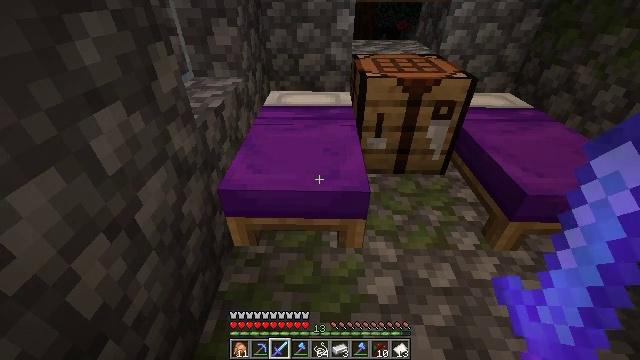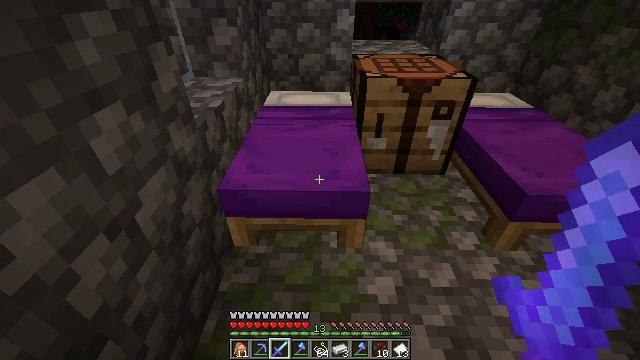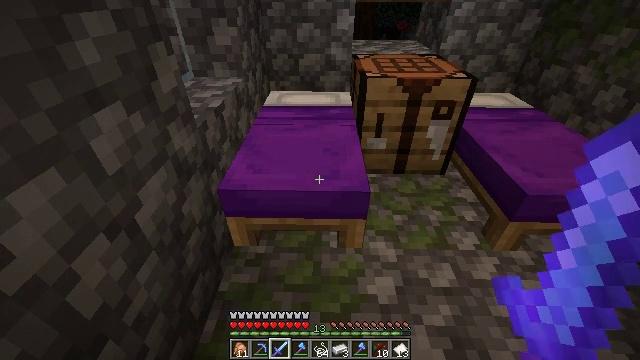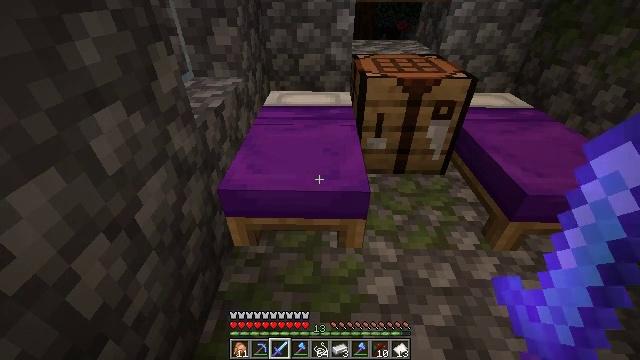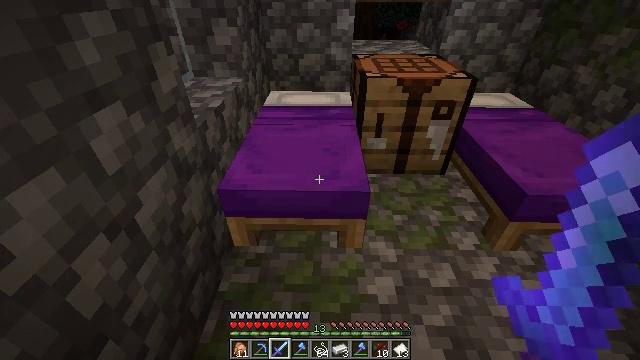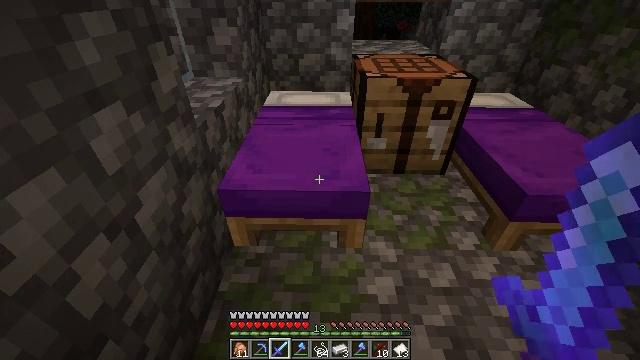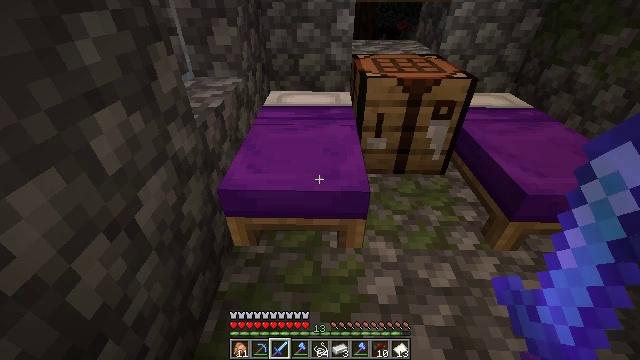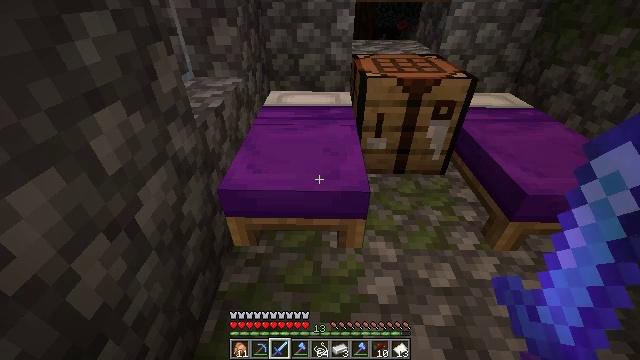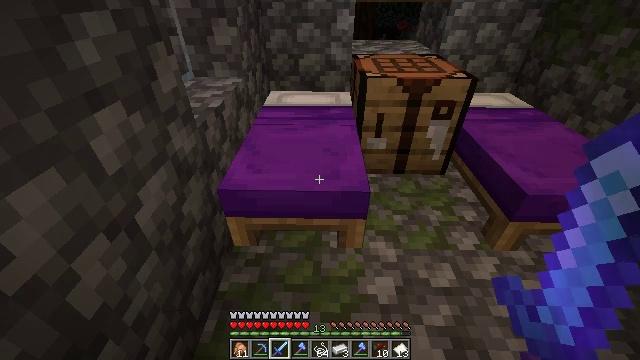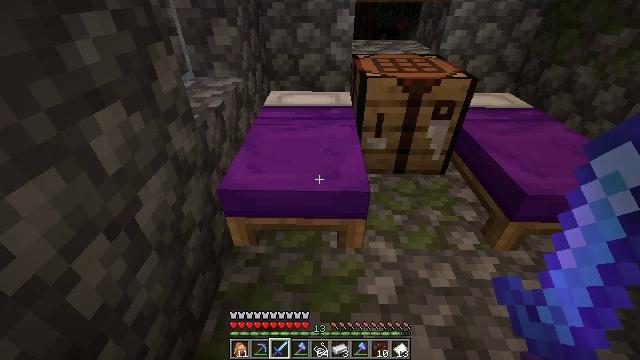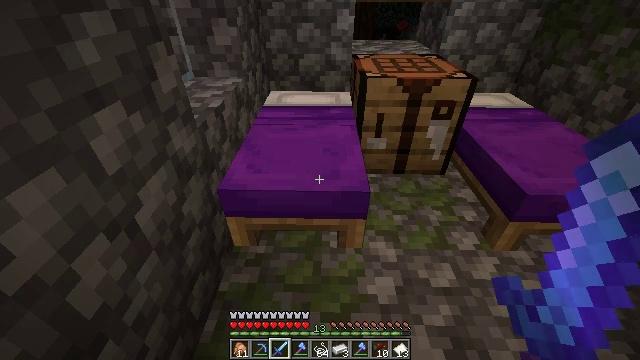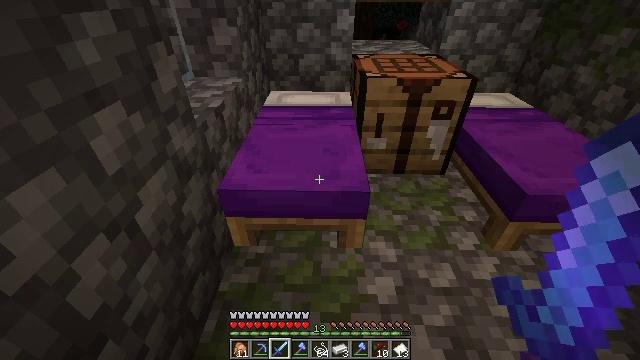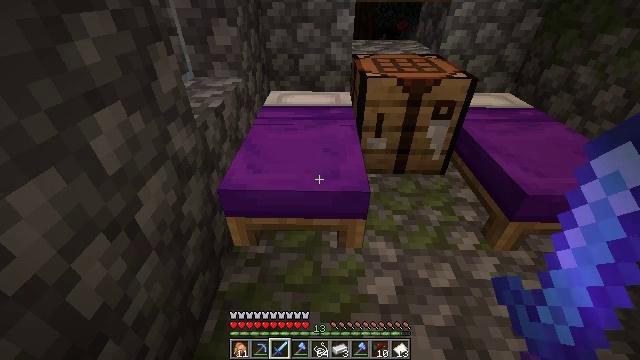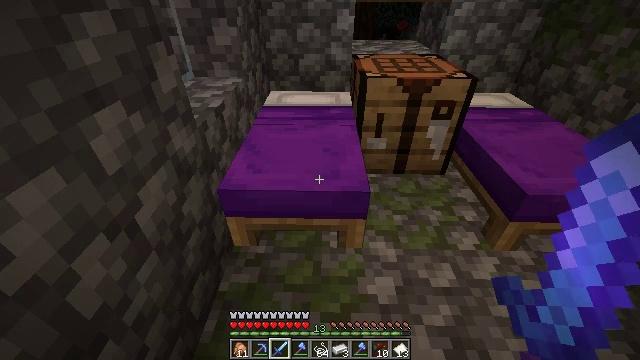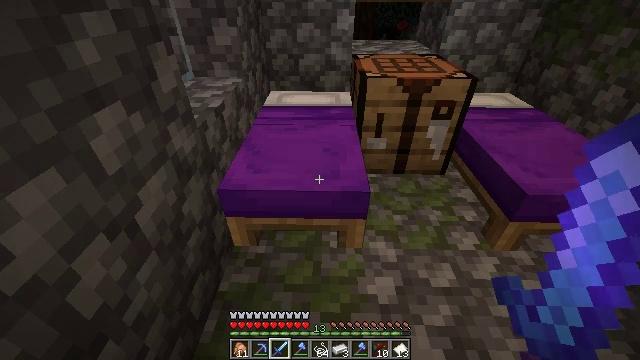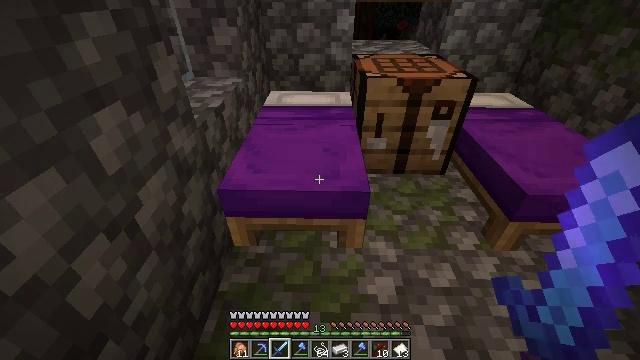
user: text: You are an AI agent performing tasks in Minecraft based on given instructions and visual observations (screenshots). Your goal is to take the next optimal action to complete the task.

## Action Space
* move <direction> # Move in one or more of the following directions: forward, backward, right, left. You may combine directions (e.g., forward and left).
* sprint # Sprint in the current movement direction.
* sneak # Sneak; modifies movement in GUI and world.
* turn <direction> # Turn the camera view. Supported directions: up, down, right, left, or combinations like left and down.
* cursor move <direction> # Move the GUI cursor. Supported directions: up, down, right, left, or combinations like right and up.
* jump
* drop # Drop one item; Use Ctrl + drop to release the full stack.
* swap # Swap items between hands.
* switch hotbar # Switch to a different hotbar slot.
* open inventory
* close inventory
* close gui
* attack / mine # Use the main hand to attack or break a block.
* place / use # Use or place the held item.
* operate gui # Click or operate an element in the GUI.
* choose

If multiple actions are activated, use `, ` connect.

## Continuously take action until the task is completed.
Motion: motion action
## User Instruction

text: Destroy the glass.
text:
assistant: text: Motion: no_op
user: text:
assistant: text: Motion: no_op
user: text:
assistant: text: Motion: no_op
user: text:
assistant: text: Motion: no_op
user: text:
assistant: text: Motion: no_op
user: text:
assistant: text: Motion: no_op
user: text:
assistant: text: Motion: no_op
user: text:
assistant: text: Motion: no_op
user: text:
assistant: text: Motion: no_op
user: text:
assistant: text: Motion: no_op
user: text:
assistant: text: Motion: no_op
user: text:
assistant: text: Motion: no_op
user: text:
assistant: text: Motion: no_op
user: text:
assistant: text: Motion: no_op
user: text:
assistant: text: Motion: no_op
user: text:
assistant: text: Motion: no_op
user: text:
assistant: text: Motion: no_op
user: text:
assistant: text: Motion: no_op
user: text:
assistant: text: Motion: no_op
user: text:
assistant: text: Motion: no_op
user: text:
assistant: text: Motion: no_op
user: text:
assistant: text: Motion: no_op
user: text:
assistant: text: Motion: no_op
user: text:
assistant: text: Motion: no_op
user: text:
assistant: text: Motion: no_op
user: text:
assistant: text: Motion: no_op
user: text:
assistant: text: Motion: no_op
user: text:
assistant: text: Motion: no_op
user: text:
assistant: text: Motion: no_op
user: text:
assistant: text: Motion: no_op